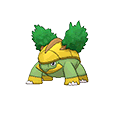
Pok\u00e9mon: grotle